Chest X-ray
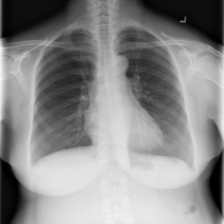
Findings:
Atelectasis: negative
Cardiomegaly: negative
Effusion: negative
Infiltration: negative
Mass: negative
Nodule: negative
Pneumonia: negative
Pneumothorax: negative
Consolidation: negative
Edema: negative
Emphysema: negative
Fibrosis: negative
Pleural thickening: negative
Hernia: negative